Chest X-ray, PA view. Patient: 31 years old, sex F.
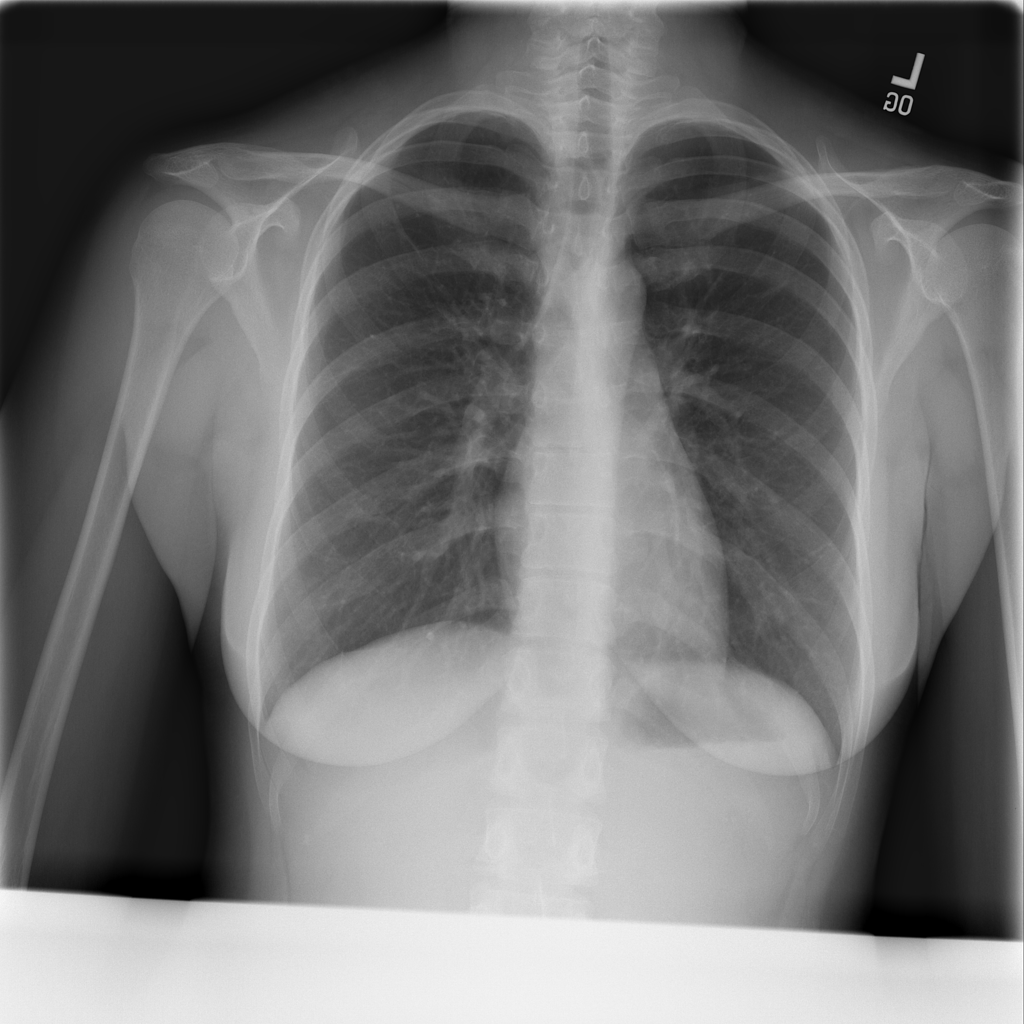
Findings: No Finding